Aerial crown-view tile of a tropical tree (Barro Colorado Island, Panama), acquired 20250124:
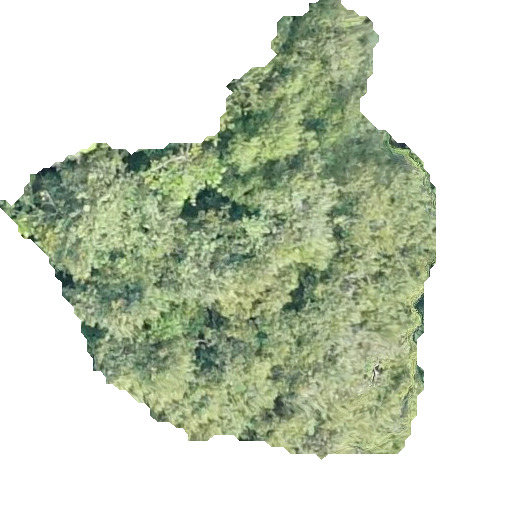
Species: Chrysophyllum cainito
GBIF accepted scientific name: Chrysophyllum cainito
Crown area: 178.932 m²